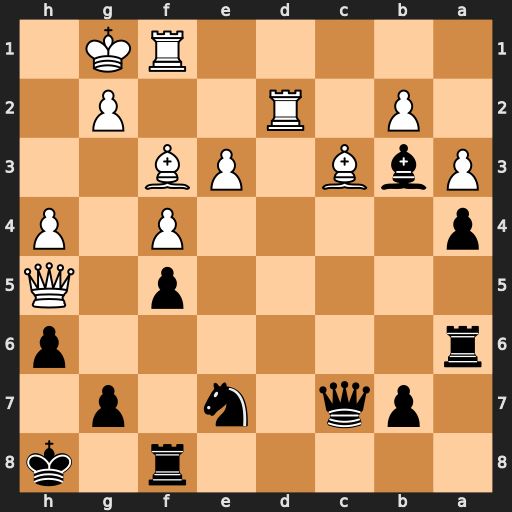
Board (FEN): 5r1k/1pq1n1p1/r6p/5p1Q/p4P1P/PbB1PB2/1P1R2P1/5RK1
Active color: b
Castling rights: -
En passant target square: -
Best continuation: Bf7 Qxf7 Rxf7